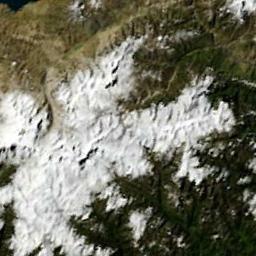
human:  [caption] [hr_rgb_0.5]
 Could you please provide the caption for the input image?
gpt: There is snow on the part of the snowberg .

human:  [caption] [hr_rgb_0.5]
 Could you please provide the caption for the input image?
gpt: There are a few patches of snow on the brown land of the snow mountain .

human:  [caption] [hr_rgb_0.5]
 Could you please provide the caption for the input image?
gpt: The snow berg is consist of bare land and white snow .

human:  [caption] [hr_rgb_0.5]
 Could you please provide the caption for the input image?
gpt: The snowberg is covered with glaciers and vegetation and the snowberg also is partly exposed .

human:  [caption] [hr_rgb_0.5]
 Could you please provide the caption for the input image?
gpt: There are much snow and some green land on the snowberg .